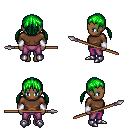
a pixel art fantasy rpg character, female body template, human, dark skin, brown long-sleeve shirt, magenta pants, green twin-tailed hairstyle, white cloth bracers, metal boots, spear, four views (front, back, left, right), 2x2 character sprite sheet, small pixel art, hard edges, no anti-aliasing